Field crop: maize
Growth stage: 1
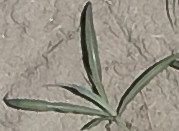
Species: sorghum